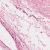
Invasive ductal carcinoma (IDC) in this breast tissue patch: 0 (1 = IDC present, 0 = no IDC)